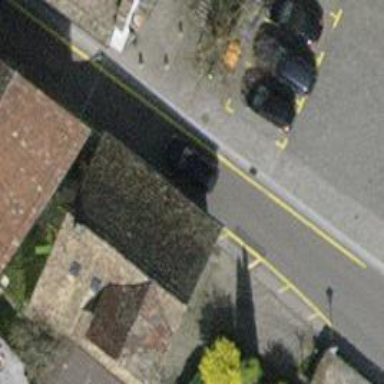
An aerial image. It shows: Footway with surface made of sett.